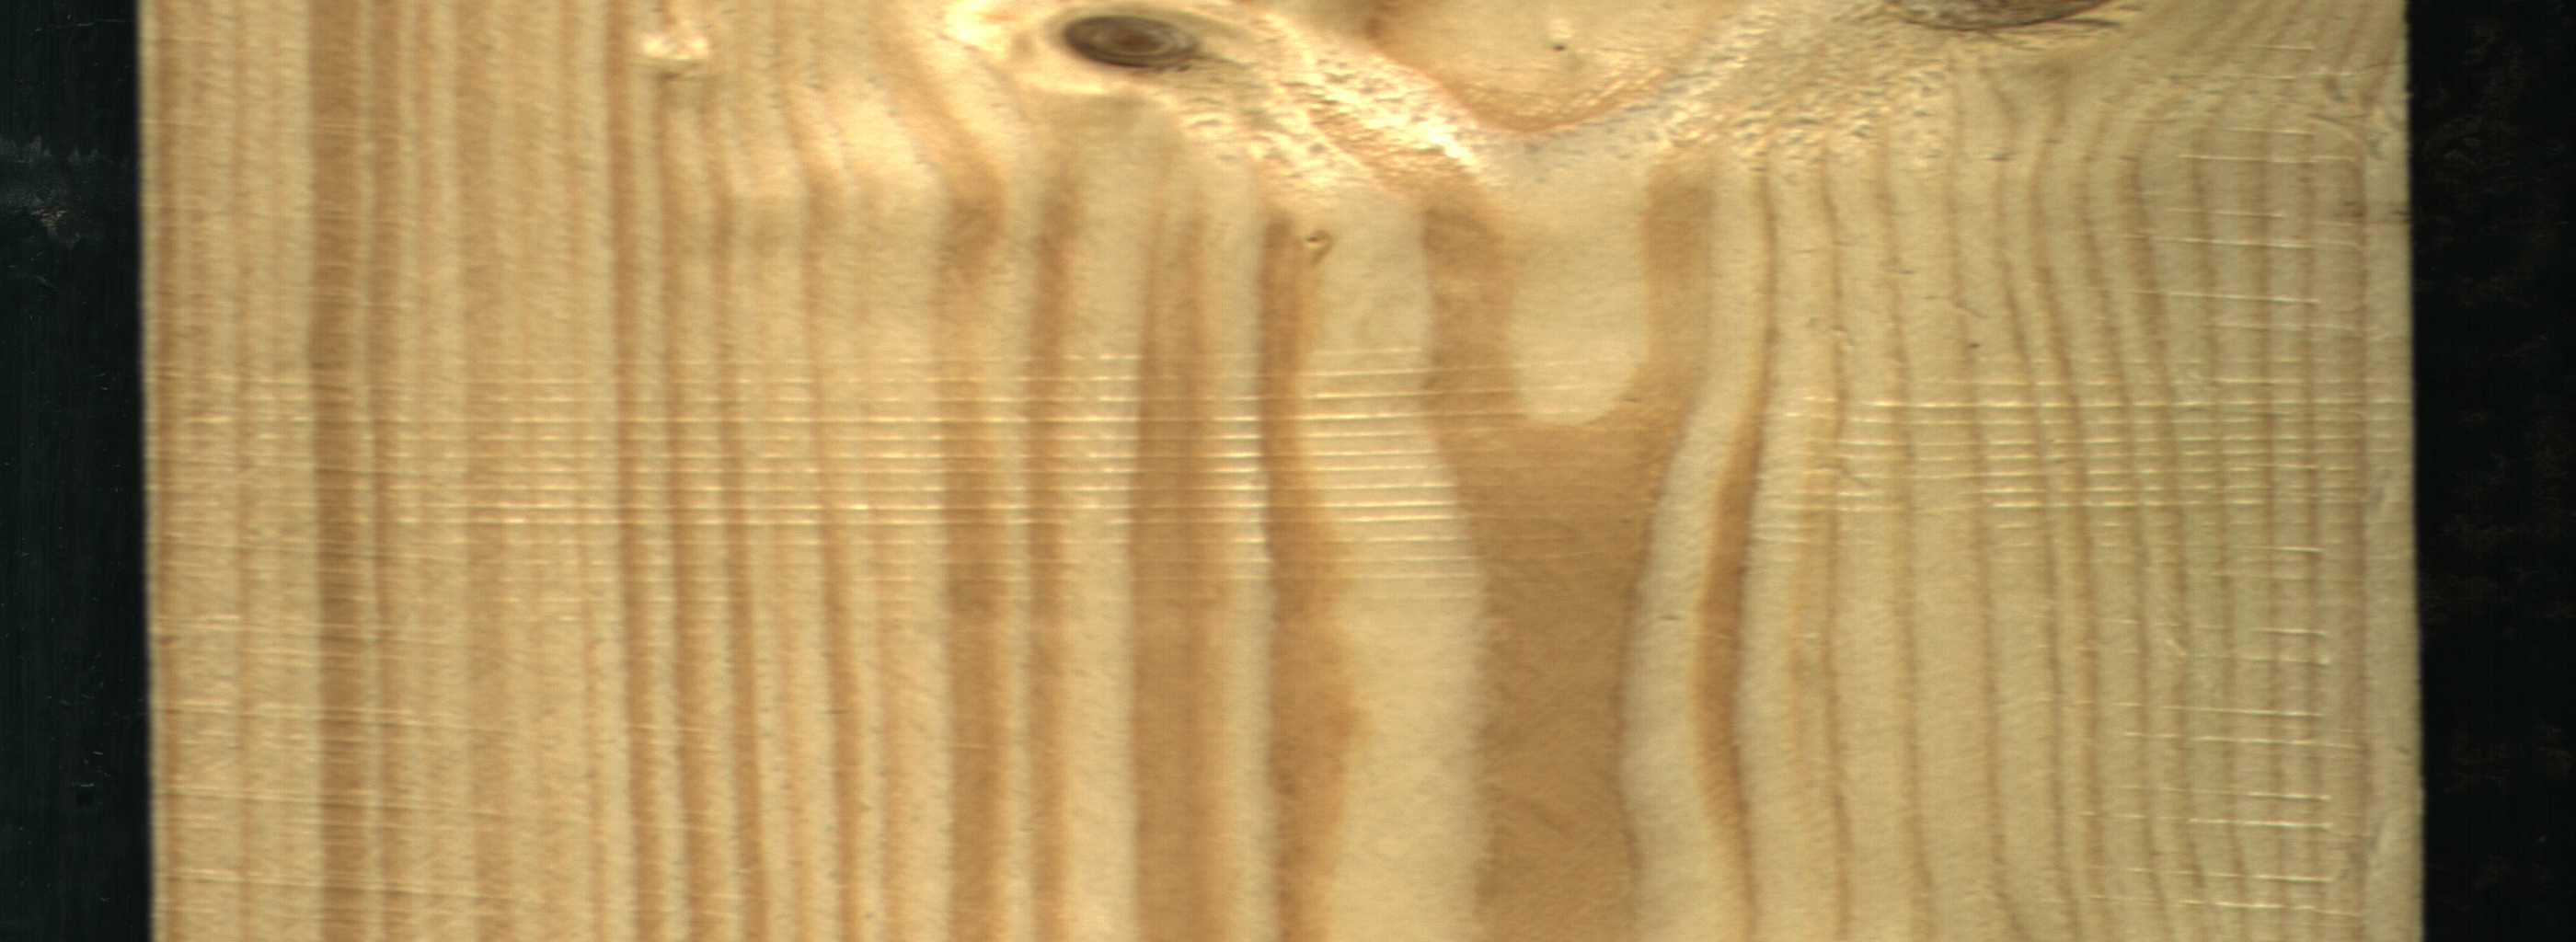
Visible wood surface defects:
Live_Knot
Live_Knot